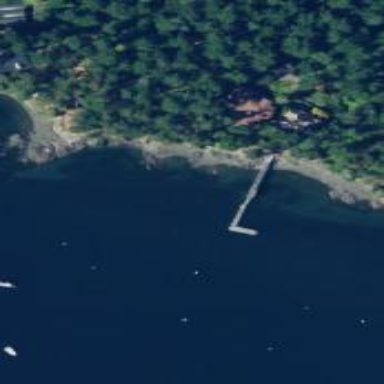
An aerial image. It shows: Man-made pier.